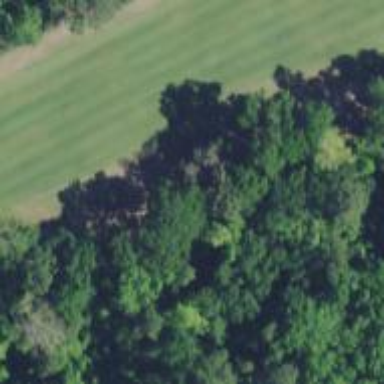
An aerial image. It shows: Path designated for golf carts.